Question: What is the result of this measurement?
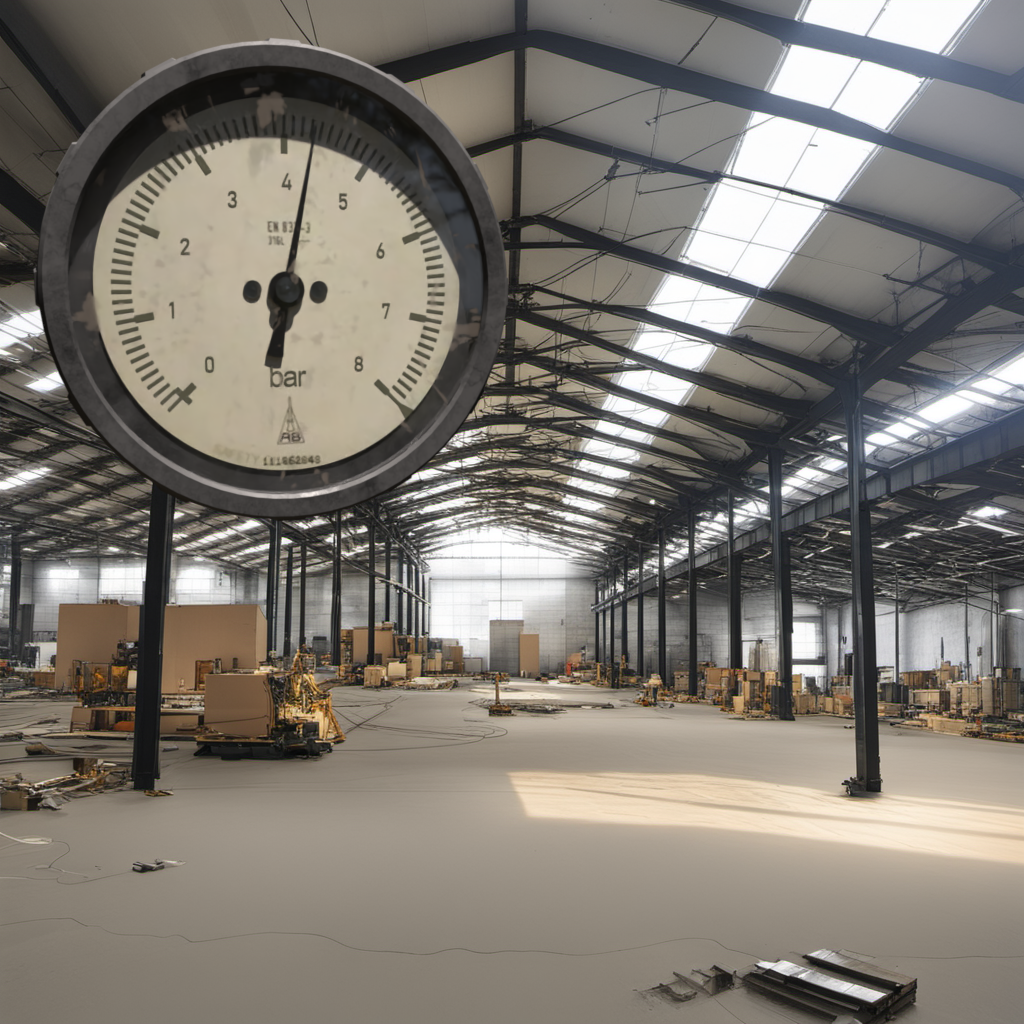
Answer: The result is 4.33
Question: What is the value range of this measurement?
Answer: The range is from 0 to 8
Question: What is the minimum and maximum reading range of the measurement in the image?
Answer: The minimum value is 0 and the maximum value is 8